Question: I am writing an VB6 application in which I'm making use of cdosys.dll in order to send mails. I am able to attach and send the mails but the problem that I'm facing is the attached file icon image is not getting displayed correctly (default icon image is getting displayed). Also I am not able to attach the files between two paragraphs in the body part. I am using IBM Lotus Notes mail system. Please find below the code that I'm using and also the screenshot of issue that I'm facing
'''
Set objEmail = CreateObject("CDO.Message")
objEmail.MimeFormatted = True
objEmail.To = to address
objEmail.From = from address
objEmail.Subject = "Additional Replacement Letters : " & Format(Now, "mm/dd")
objEmail.TextBody = "Hello Team," & vbCrLf & vbCrLf & "find below the attached letters"
Set fld = FSO.GetFolder(path)
For Each fil In fld.Files
Set iBp = objEmail.AddAttachment(fil)
Next
objEmail.TextBody = "Revert to me for any concerns"
objEmail.Configuration.Fields.Item("http://schemas.microsoft.com/cdo/configuration/sendusing") = 2
objEmail.Configuration.Fields.Item("http://schemas.microsoft.com/cdo/configuration/smtpserver") = "smtp.domain.com"
objEmail.Configuration.Fields.Item("http://schemas.microsoft.com/cdo/configuration/smtpserverport") = 25
objEmail.Configuration.Fields.Update
objEmail.Send
'''

Please help me how to solve this issue.
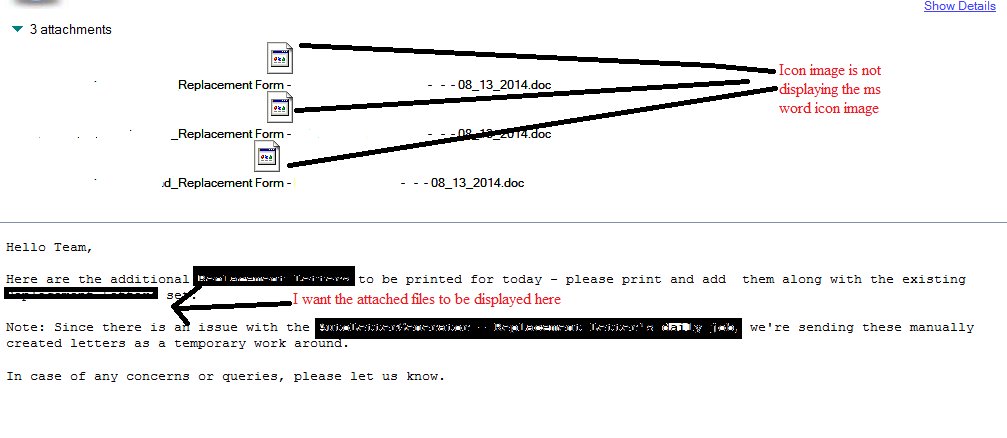
Answer: First, for the icons of files appearing in the attachments section. If a generic file icon is displayed, it may be because either:
1. your system doesn't have any/the correct MIME type defined for *.doc files (shouldn't be the case if you have Word installed);
2. the client cannot match any extension (and thus an icon) to the MIME type included with an attached file; or
3. if the recipient is viewing the emails through a web-based email system, the provider might not have/provide an image to show as an icon for those types of files.
In most cases it's the client software that is too lazy to display the appropriate icon.
---
Now, if you want the files to appear the email body, this is another story. Here an overview of what needs to be done:
- 'IMessage.AddAttachment()''IMessage.AddRelatedBodyPart()'- 'IMessage.AddRelatedBodyPart()'- - - In the message you'll add links to related parts as such:'<a href="cid:%CONTENT_ID_OF_THE_FILE%">Link to the file</a>'where '%CONTENT_ID_OF_THE_FILE%' is the content ID you set for the file. Example:'<a href="cid:My_Doc_File.doc">Link to the file</a>'
There are two things you'll have to remember if you insert files this way:
1. You won't see any icon aside or elsewhere related to the file(s) attached, i.e. they'll appear as you set them through your HTML code. If you want any, you'll have to add images (not icon files) the same way and refer to them using the  tag and their content ID.
2. In many clients, you won't see the files in the attachments section, unless they're not being referred to in the body (or their content ID doesn't match, which is the same thing)
Here is some code. It's pretty complete, as I had to test it because I wasn't sure to remember everything correctly. Also, it is assumed you have among the references for your project 'Microsoft CDO for Windows 2000 Library' and 'Microsoft Scripting Runtime'.
'''
Public Function SendNewLetters(ByVal PathForLetters As String, ByVal FromName As String, ByVal FromEmail As String, ByVal ToName As String, _
ByVal ToEmail As String, ByVal SMTPServer As String, ByVal SMTPPort As Long, ByVal SMTPUser As String, _
ByVal SMTPPassword As String, Optional ByVal UseSSL As Boolean = False, Optional ByRef ErrorCode As Long = 0, _
Optional ErrorDesc As String = vbNullString) As Boolean
On Error GoTo ErrorHandler
Const CdoReferenceTypeName = 1
Dim iMsg As CDO.Message ' Not using CreateObject() because I have the reference added
Dim sFileCID As String, sFileExt As String
Dim sIconImageSrc As String, sIconImageCID As String
Dim iBpAttachment As CDO.IBodyPart ' Will be reused more than once
Dim iBpIconImage As CDO.IBodyPart
Dim oFSO As Scripting.FileSystemObject
Dim oFolder As Scripting.Folder
Dim oFile As Scripting.File
Dim oDictAddedExtIcons As Scripting.Dictionary
Set iMsg = New CDO.Message
' Configure SMTP parameters
With iMsg.Configuration
.Fields(cdoSMTPServer) = SMTPServer
.Fields(cdoSMTPServerPort) = SMTPPort
.Fields(cdoSMTPUseSSL) = UseSSL
.Fields(cdoSMTPAuthenticate) = cdoBasic
.Fields(cdoSendUserName) = SMTPUser
.Fields(cdoSendPassword) = SMTPPassword
.Fields(cdoSMTPConnectionTimeout) = 60
.Fields(cdoSendUsingMethod) = cdoSendUsingPort
.Fields.Update
End With
' Set From and To fields
If Len(FromName) > 0 Then
' Let's say we already QP-encoded any special chars for the name
' and checked the email address
iMsg.From = FromName & " <" & FromEmail & ">"
Else
iMsg.From = FromEmail
End If
If Len(ToName) > 0 Then
' Same thing here
iMsg.To = ToName & " <" & ToEmail & ">"
Else
iMsg.To = ToEmail
End If
' Set subject (would need QP encoding as well)
iMsg.Subject = "Additional Replacement Letters : " & Format(Now, "mm/dd")
' Build the body
iMsg.HTMLBody = "<!DOCTYPE HTML PUBLIC ""-//W3C//DTD HTML 4.01 Transitional //EN""><html><body><p>Hello Team,<br/><br/>" & _
"Please find below the attached letters</p><div style=""display: table"">"
' Will be used to make sure icon images are only added once
Set oDictAddedExtIcons = New Scripting.Dictionary
' Add files here, one new body part for each
Set oFSO = New Scripting.FileSystemObject
If oFSO.FolderExists(PathForLetters) Then
Set oFolder = oFSO.GetFolder(PathForLetters)
For Each oFile In oFolder.Files
' IMPORTANT: Content-IDs should not contain spaces
sFileCID = Replace$(oFile.Name, " ", "_")
Set iBpAttachment = iMsg.AddRelatedBodyPart(oFile.Path, oFile.Name, CdoReferenceTypeName)
iBpAttachment.Fields.Item("urn:schemas:mailheader:content-id") = "<" & sFileCID & ">"
iBpAttachment.Fields.Update ' Dont' forget that line
sFileExt = LCase$(GetFileExtension(oFile.Name))
sIconImageSrc = vbNullString
Select Case sFileExt
Case "doc"
' We provide here the path to a 32x32 image of the doc file icon
sIconImageSrc = "C:\Users\MyUserName\Desktop\DocIcon.png"
' We could also provide images for other extensions, or
' (more involved) query the DefaultIcon for any extension from
' the registry, load the icon from the ico/exe/dll file and
' find the best size/resize if necessary (already have the
' code, but it's a *lot* of code).
Case ".."
' Add support for more
End Select
If Len(sIconImageSrc) > 0 Then
If Not oDictAddedExtIcons.Exists(sFileExt) Then
sIconImageCID = GetFilePart(sIconImageSrc) ' Is the filename for this and the next line
Set iBpIconImage = iMsg.AddRelatedBodyPart(sIconImageSrc, sIconImageCID, CdoReferenceTypeName)
' IMPORTANT: Content-IDs should not contain spaces
sIconImageCID = Replace$(sIconImageCID, " ", "_")
iBpIconImage.Fields.Item("urn:schemas:mailheader:content-id") = "<" & sIconImageCID & ">"
iBpIconImage.Fields.Update ' Dont' forget that line
oDictAddedExtIcons.Add sFileExt, sIconImageCID
sIconImageSrc = "cid:" & sIconImageCID
Else
sIconImageSrc = "cid:" & oDictAddedExtIcons.Item(sFileExt)
End If
End If
iMsg.HTMLBody = iMsg.HTMLBody & "<div style=""display: table-row""><div style=""text-align: left; " & _
"vertical-align: middle; margin-right: 10px;"">"
If Len(sIconImageSrc) > 0 Then
iMsg.HTMLBody = iMsg.HTMLBody & "<a href=""cid:" & sFileCID & """><img src=""" & sIconImageSrc & """ border=""0"" /></a>"
Else
iMsg.HTMLBody = iMsg.HTMLBody & "&nbsp;"
End If
iMsg.HTMLBody = iMsg.HTMLBody & "</div><div style=""display: table-cell; text-align: left; vertical-align: middle;"">"
iMsg.HTMLBody = iMsg.HTMLBody & "<a href=""cid:" & sFileCID & """>" & oFile.Name & "</a>"
iMsg.HTMLBody = iMsg.HTMLBody & "</div></div>"
Next
End If
iMsg.HTMLBody = iMsg.HTMLBody & "</div><br/>"
iMsg.HTMLBody = iMsg.HTMLBody & "<p>Revert to me for any concerns.</p></body></html>"
' Send away!
iMsg.Send
SendNewLetters = True
Exit Function
ErrorHandler:
ErrorCode = Err.Number
ErrorDesc = Err.Description
SendNewLetters = False
End Function
Public Function GetFilePart(ByVal FilePath As String) As String
Dim lPos As Long
lPos = InStrRev(FilePath, "\")
If lPos > 0 Then
GetFilePart = Right$(FilePath, Len(FilePath) - lPos)
End If
End Function
Public Function GetFileExtension(ByVal FilePath As String, Optional ByVal WithDot As Boolean = False) As String
Dim lPos As Long
lPos = InStrRev(FilePath, ".")
If InStr(1, FilePath, ".") Then
If WithDot Then
GetFileExtension = Right$(FilePath, Len(FilePath) - lPos + 1)
Else
GetFileExtension = Right$(FilePath, Len(FilePath) - lPos)
End If
End If
End Function
'''
Here is the image I used for the *.doc icon:

And this is what it would look like when sent:

I hope it works for you!